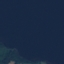
Land use / land cover class: SeaLake